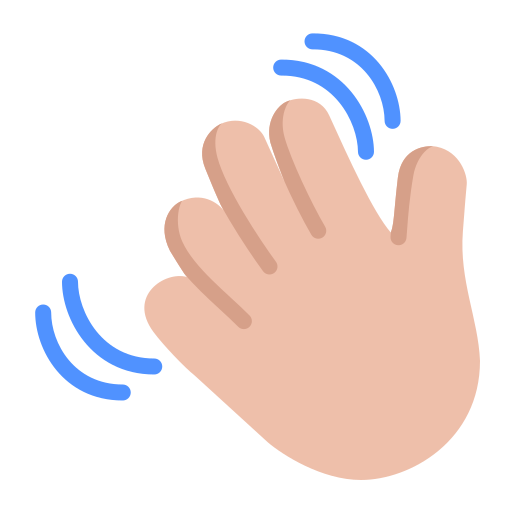
waving hand flat  light